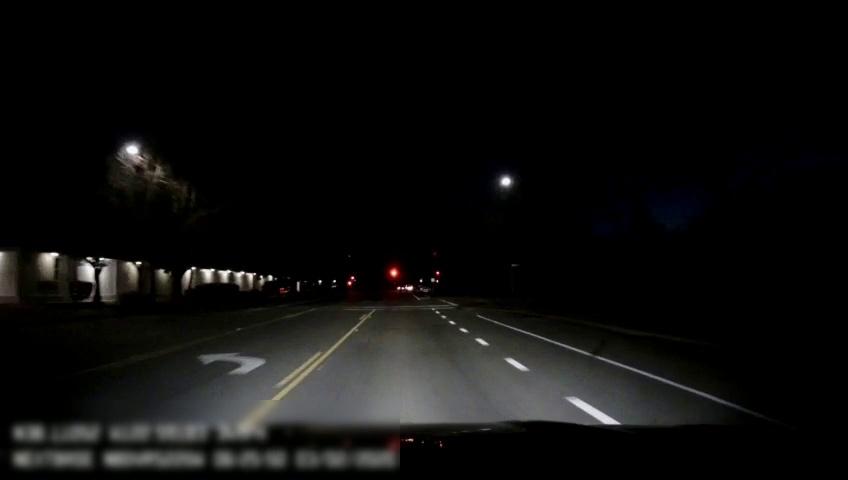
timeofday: Night
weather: Other
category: Drivable Space
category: Vehicles | Truck
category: Lanes | Current Lane
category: Lanes | Alternate Lane
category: Lanes | Current Lane
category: Lanes | Alternate Lane
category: Lanes | Alternate Lane
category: Lanes | Current Lane
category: Lanes | Alternate Lane